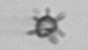
Label: Rhabdolithes